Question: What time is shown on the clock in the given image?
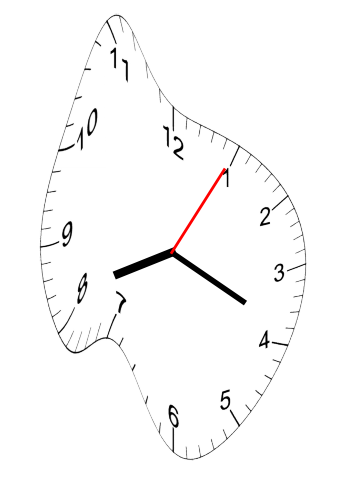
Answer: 08:19:05